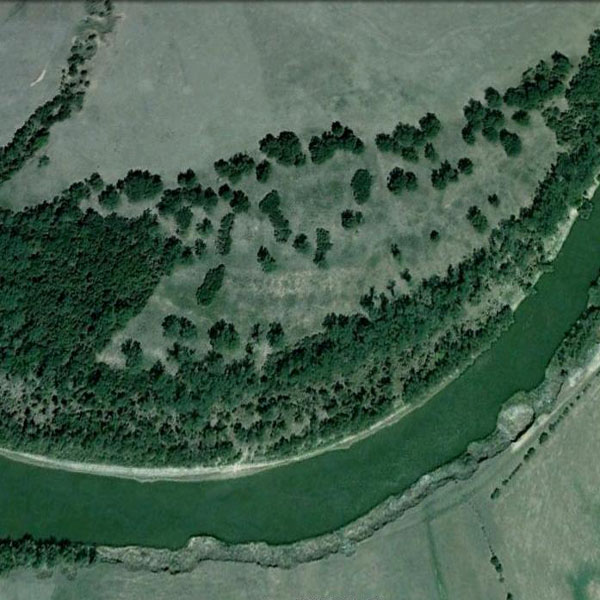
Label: River